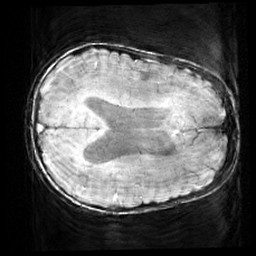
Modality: SWI
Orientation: axial
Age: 9
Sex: male
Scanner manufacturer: siemens
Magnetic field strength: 3 T
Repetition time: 0.027 s
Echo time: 0.02 s